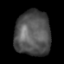
Tissue: lung
Cell type: Epithelial cells
Senescence score: 0.1516
Nuclear area (px): 1572
Mean DAPI intensity: 82.938